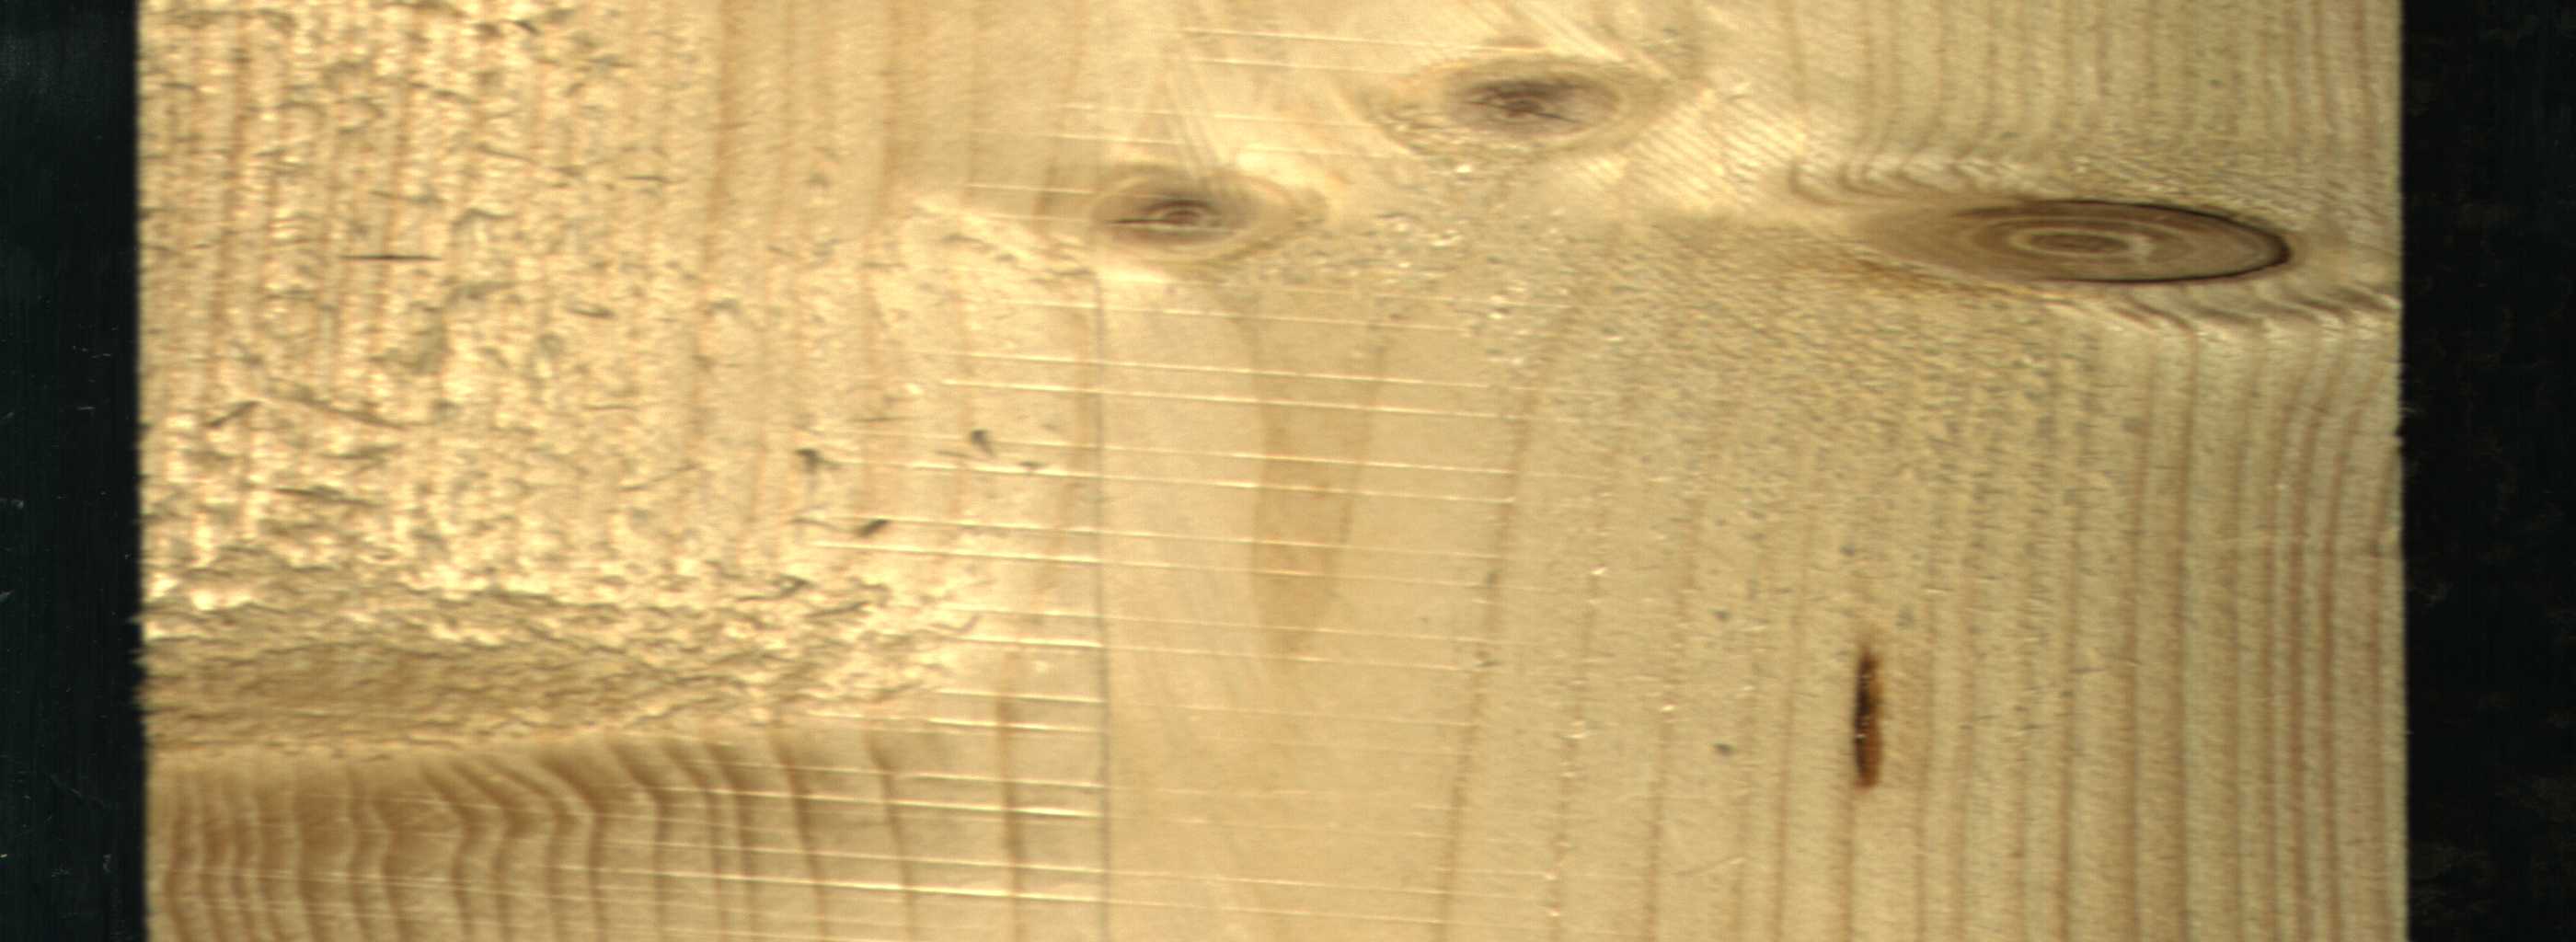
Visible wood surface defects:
resin
Live_Knot
Live_Knot
Live_Knot